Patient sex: M
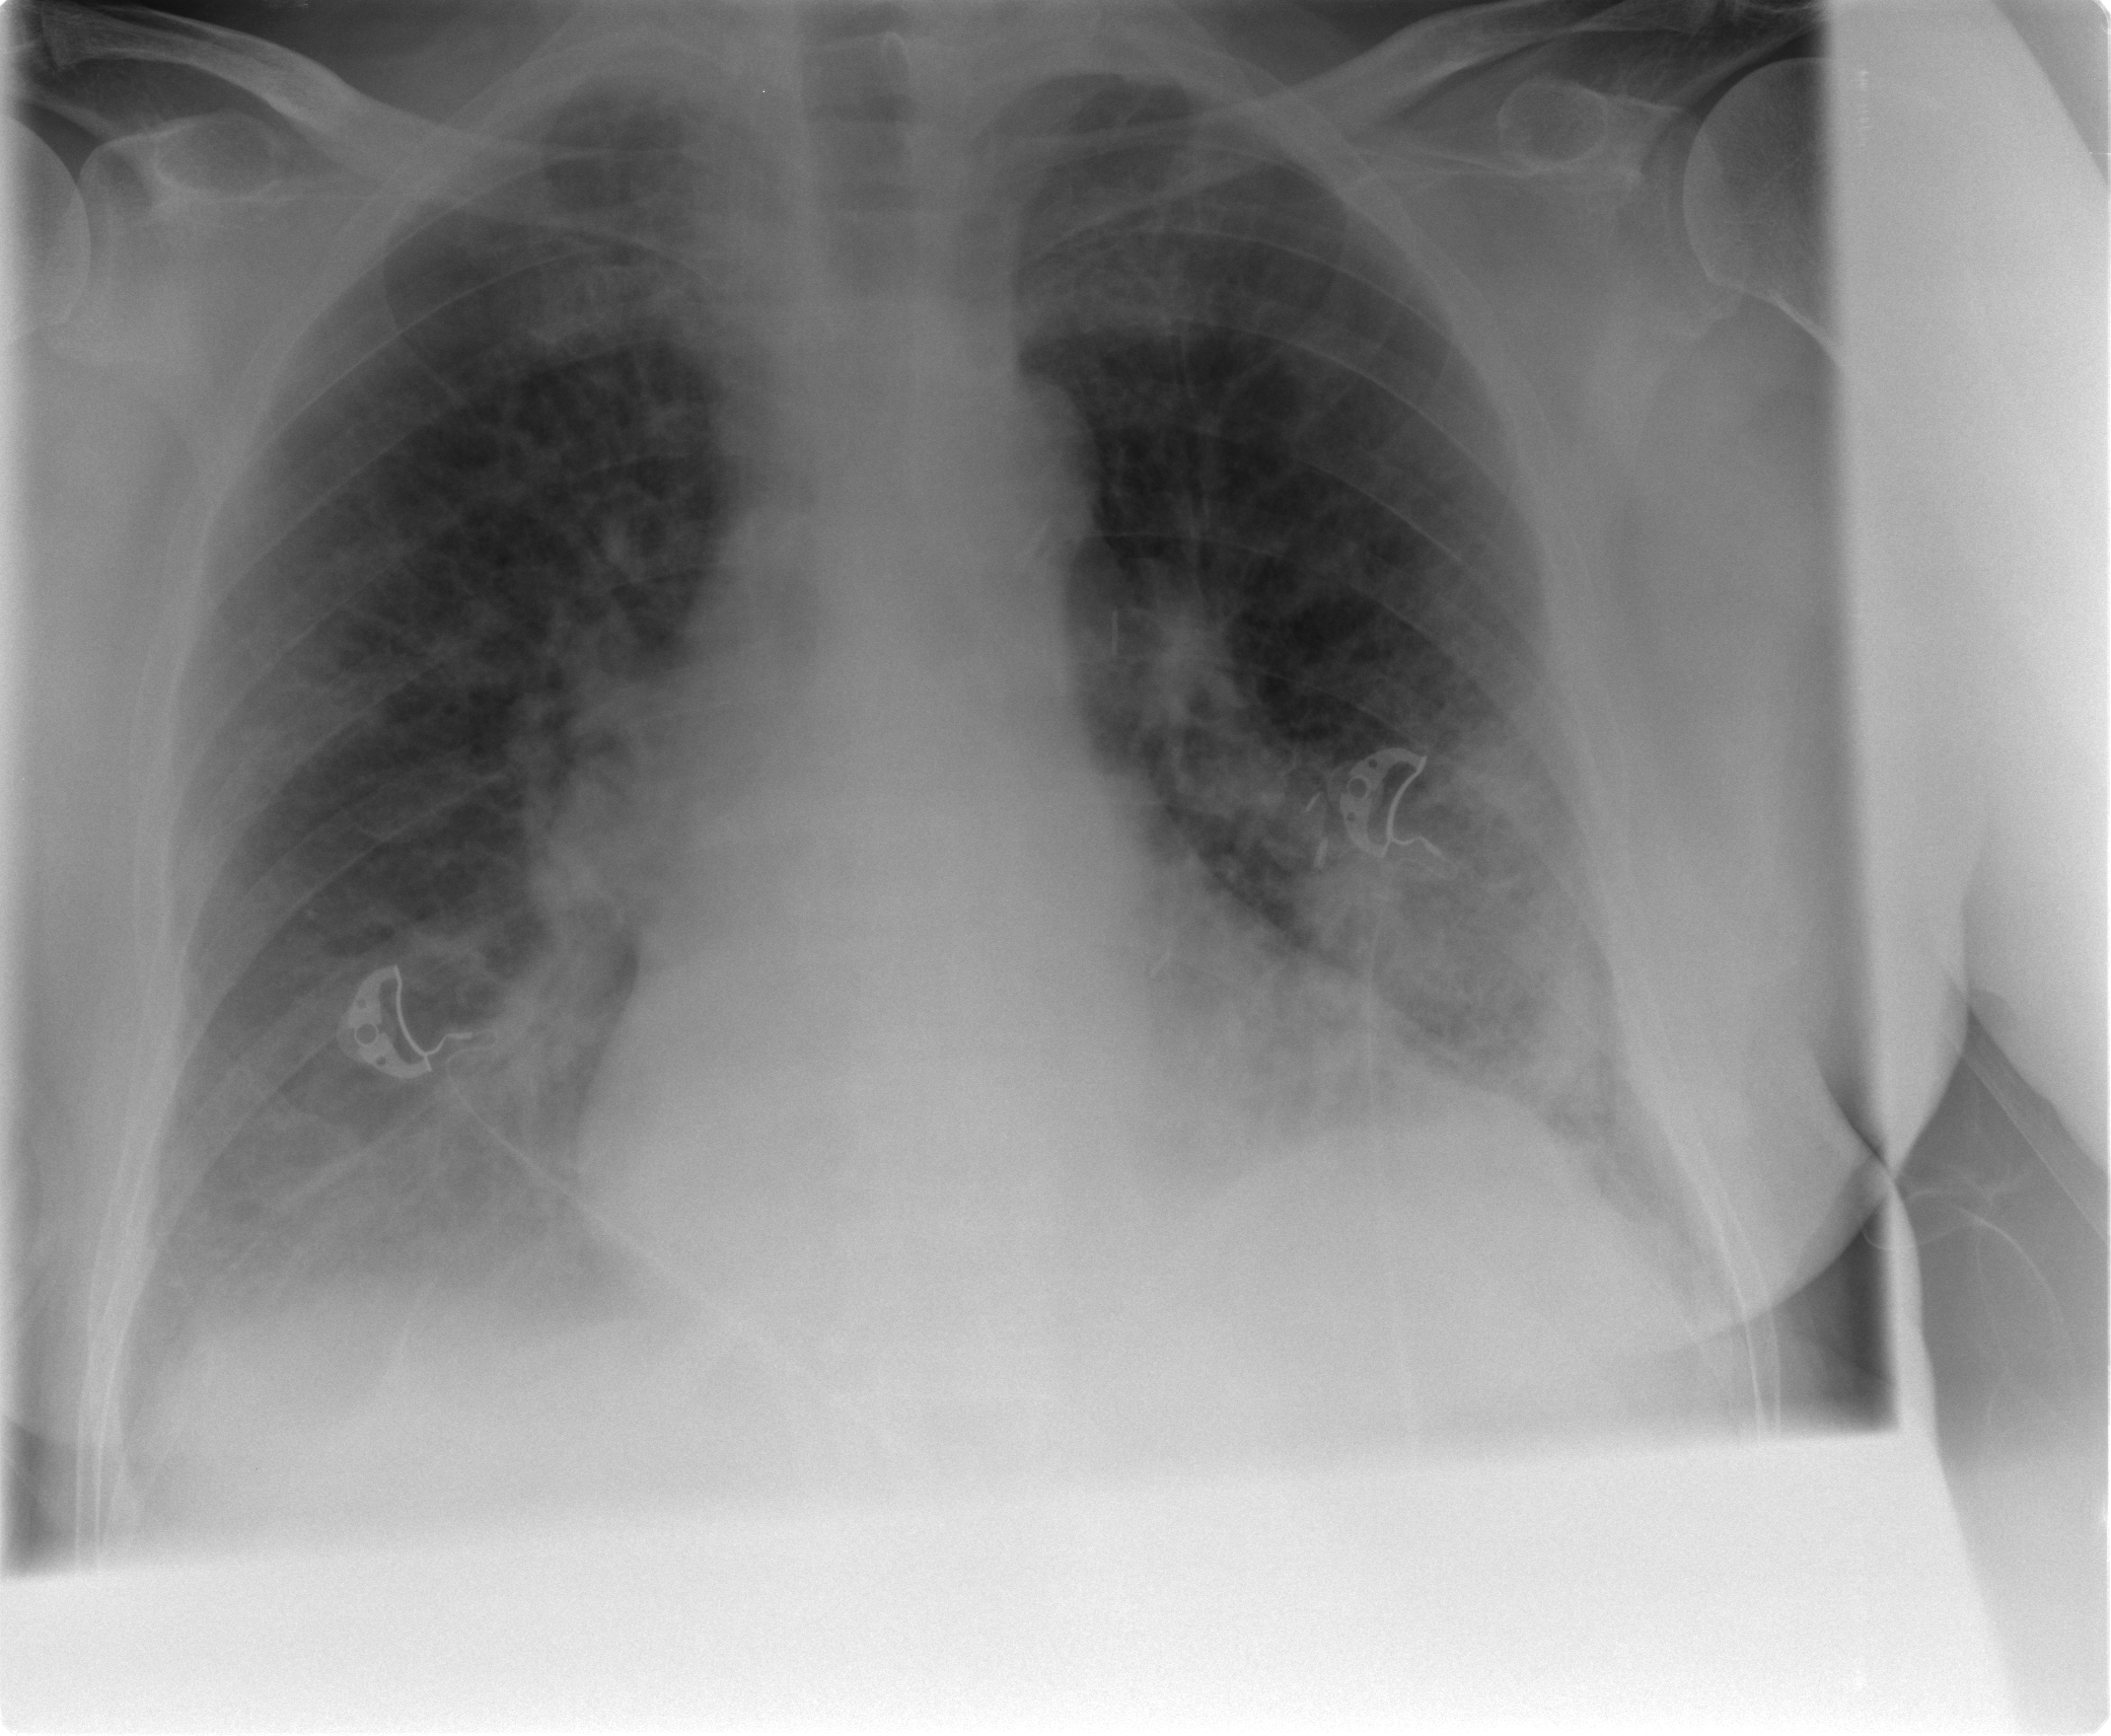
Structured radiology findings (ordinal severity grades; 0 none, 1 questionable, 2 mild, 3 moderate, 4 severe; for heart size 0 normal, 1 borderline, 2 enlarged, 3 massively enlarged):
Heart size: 2
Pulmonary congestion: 2
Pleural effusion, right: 2
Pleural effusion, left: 2
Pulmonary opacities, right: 2
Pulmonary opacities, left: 3
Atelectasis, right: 2
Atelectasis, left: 2